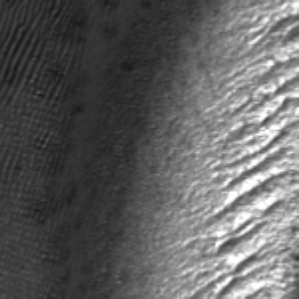
Label: frost